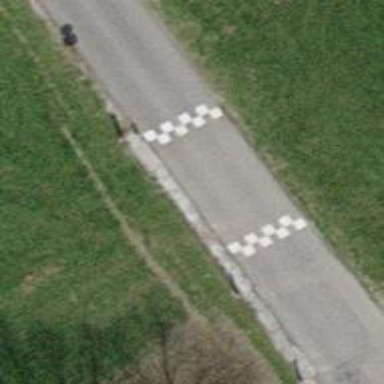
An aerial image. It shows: Traffic calming table.